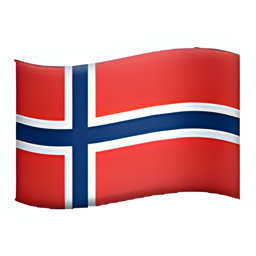
Name: flag for norway
Emoji: 🇳🇴
Group: Flags
Sub-group: country-flag